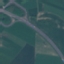
Land use / land cover: Highway